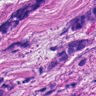
Metastatic tissue present: yes